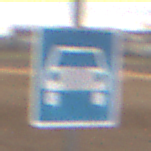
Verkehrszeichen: Kraftfahrstrasse
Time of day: Midday
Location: Outdoor (RoadRail)
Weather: Overcast
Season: NotSpecified
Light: Natural